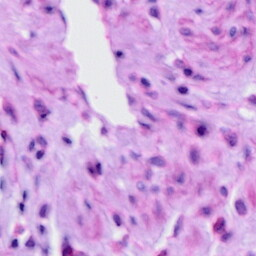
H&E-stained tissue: Cervix